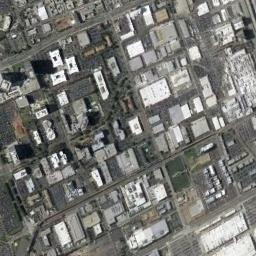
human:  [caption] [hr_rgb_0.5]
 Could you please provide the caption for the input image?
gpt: The industrial area has lots of workshops of different sizes .

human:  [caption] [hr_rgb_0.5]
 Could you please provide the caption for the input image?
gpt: Many houses of different shapes and sizes are in the industrial area .

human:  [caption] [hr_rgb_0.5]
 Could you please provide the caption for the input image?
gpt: Neatly planned factories and roads in an industrial area with good greening .

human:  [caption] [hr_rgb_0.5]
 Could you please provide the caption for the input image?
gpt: The industrial area is crowded .

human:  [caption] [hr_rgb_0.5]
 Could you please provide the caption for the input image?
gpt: There are many white buildings and black buildings on the industrial area .